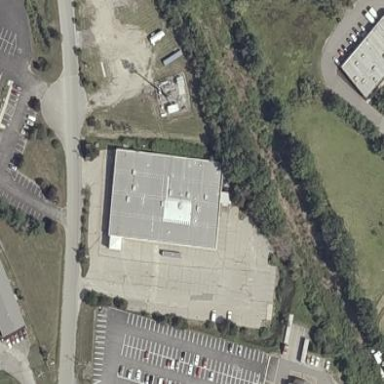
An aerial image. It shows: Retail building.